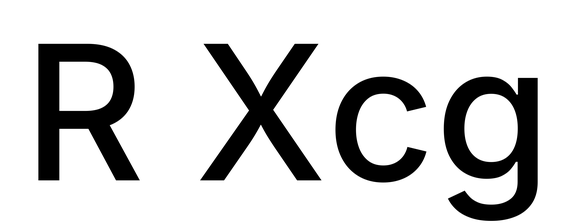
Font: Inter_Medium